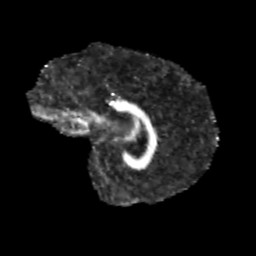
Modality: FA
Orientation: sagittal
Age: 13
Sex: male
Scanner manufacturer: siemens
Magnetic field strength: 3 T
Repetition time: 3.8 s
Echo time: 0.07 s